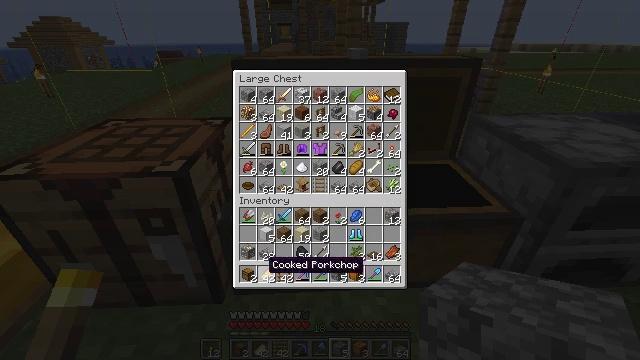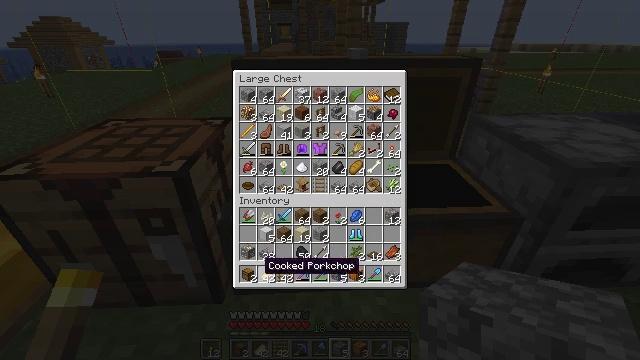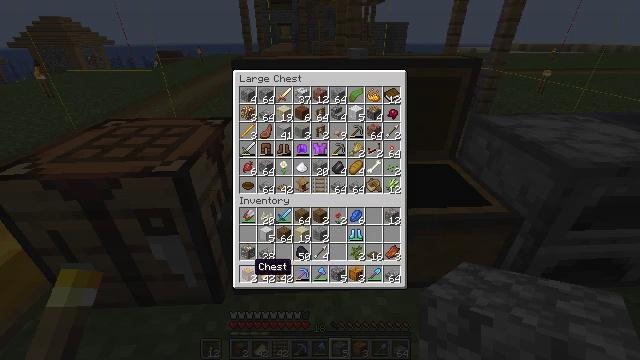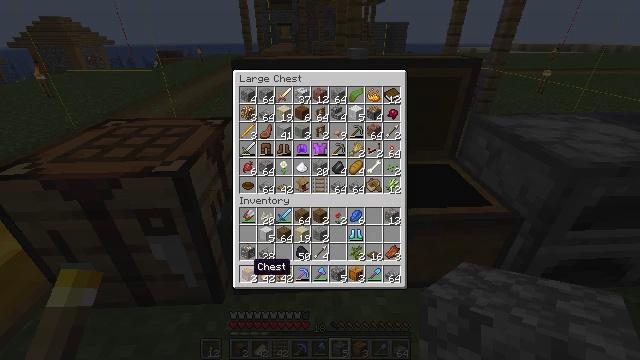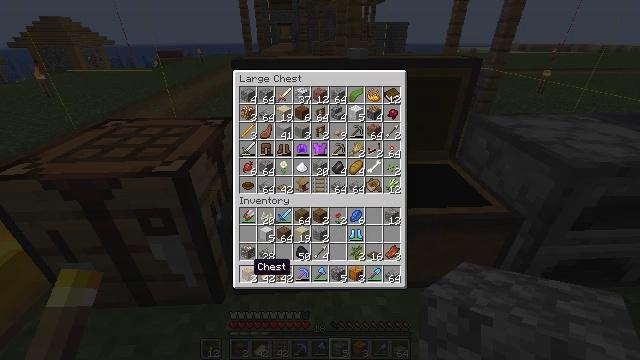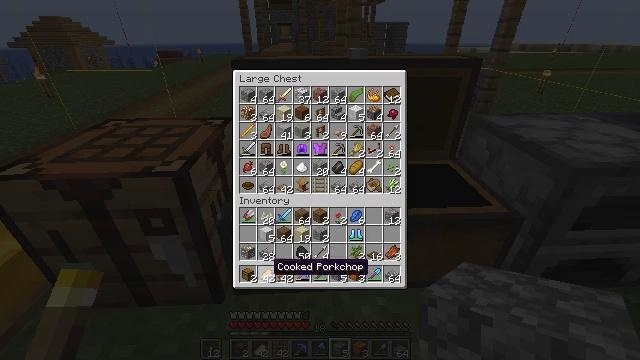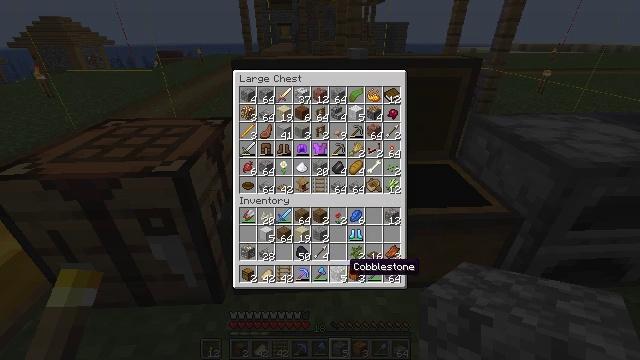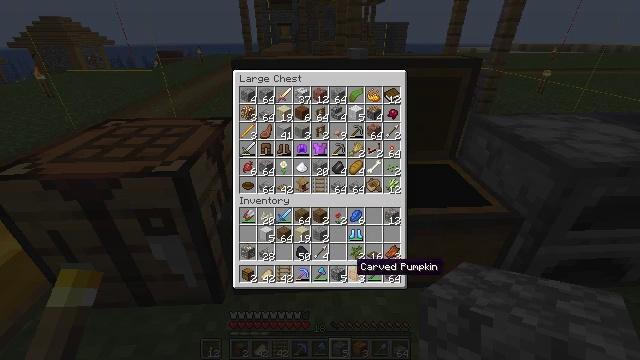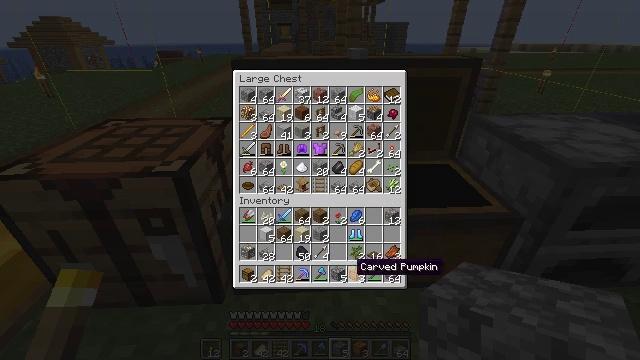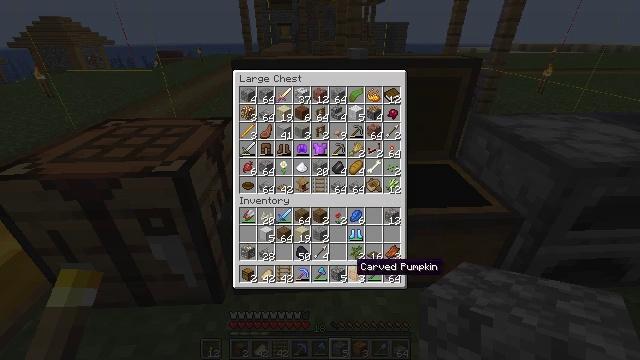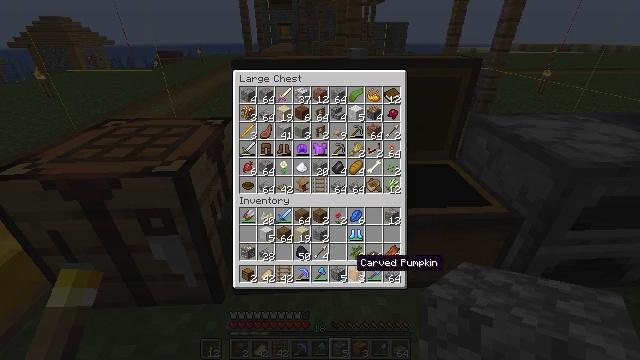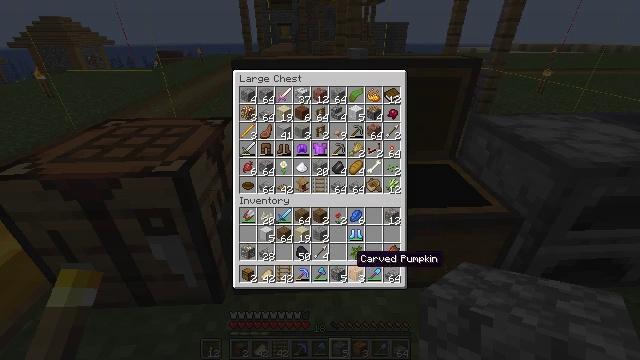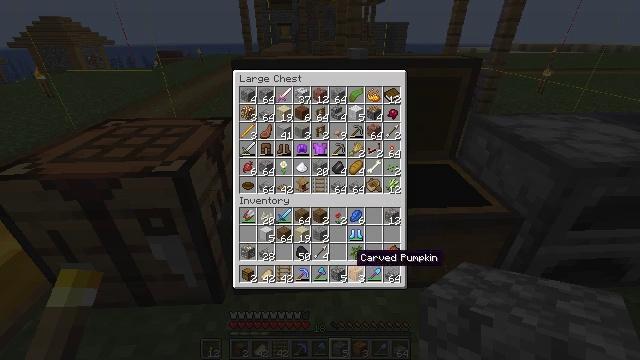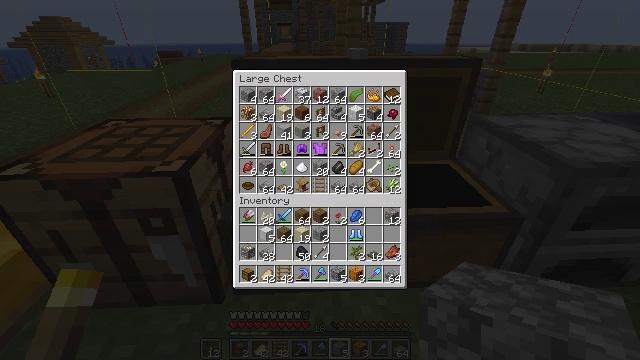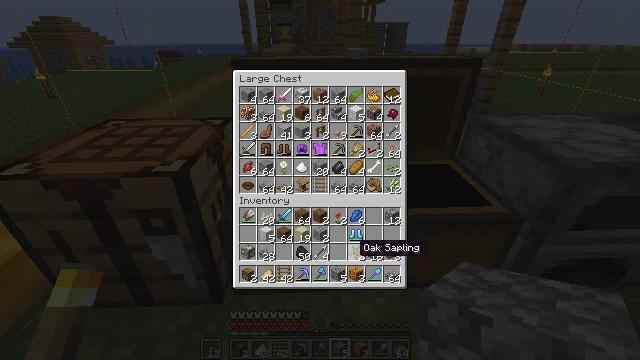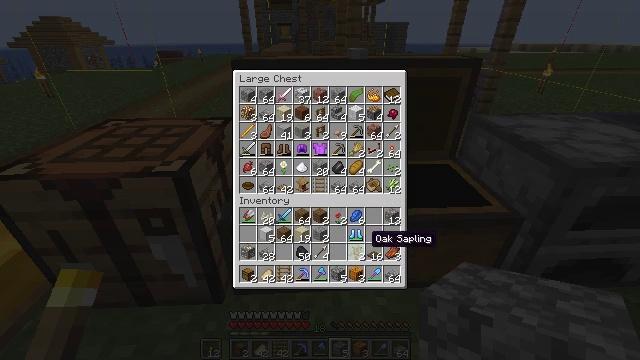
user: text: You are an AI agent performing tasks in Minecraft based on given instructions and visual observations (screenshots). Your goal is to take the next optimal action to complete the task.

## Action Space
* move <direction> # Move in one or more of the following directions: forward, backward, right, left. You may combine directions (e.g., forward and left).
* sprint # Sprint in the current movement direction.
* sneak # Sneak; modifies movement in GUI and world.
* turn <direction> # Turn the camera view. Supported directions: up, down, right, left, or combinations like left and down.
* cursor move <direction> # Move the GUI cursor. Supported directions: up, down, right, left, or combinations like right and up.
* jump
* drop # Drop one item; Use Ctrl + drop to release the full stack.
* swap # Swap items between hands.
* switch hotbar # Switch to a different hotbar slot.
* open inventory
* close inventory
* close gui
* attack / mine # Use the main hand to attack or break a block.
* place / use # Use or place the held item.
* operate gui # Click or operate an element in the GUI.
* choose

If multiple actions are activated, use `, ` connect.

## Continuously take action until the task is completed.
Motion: motion action
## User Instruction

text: Gather soul sand from the Nether.
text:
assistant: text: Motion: sneak, operate gui
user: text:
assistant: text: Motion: sneak, cursor move left, operate gui
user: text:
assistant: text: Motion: sneak
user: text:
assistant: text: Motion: sneak, operate gui
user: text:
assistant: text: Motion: sneak, cursor move right, operate gui
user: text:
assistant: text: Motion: sneak, cursor move right, operate gui
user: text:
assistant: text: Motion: sneak
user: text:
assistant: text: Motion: sneak, operate gui
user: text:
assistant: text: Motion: sneak, operate gui
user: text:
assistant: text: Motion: sneak
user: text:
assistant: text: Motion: sneak
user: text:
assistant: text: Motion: sneak, operate gui
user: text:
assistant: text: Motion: sneak, operate gui
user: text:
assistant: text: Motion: sneak, cursor move up, operate gui
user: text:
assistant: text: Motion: sneak, cursor move right and up
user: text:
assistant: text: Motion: sneak, cursor move right
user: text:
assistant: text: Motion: sneak, cursor move right
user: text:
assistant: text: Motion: cursor move right
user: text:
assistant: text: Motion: cursor move right
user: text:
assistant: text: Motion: cursor move right
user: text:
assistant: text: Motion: no_op
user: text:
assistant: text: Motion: no_op
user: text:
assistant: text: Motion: no_op
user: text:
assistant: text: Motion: no_op
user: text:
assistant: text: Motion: no_op
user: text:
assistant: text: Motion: no_op
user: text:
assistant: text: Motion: no_op
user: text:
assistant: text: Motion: no_op
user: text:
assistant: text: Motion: no_op
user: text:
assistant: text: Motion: no_op